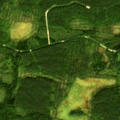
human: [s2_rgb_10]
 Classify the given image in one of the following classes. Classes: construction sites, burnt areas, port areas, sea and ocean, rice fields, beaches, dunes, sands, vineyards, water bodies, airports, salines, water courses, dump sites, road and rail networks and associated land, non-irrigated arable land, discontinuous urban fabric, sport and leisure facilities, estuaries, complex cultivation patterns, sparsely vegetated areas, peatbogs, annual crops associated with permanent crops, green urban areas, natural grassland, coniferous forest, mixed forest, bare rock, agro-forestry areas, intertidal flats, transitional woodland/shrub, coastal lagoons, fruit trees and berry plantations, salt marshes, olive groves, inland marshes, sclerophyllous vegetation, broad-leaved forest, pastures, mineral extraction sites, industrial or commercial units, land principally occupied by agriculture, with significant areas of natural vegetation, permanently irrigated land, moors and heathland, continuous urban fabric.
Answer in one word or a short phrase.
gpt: coniferous forest, mixed forest, transitional woodland/shrub, peatbogs